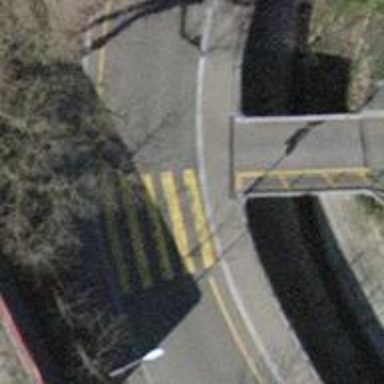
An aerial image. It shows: Uncontrolled zebra crossing on the road.